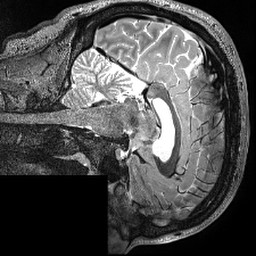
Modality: T2w
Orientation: sagittal
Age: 35
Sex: male